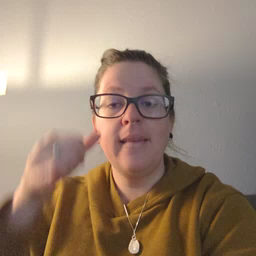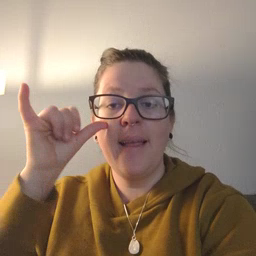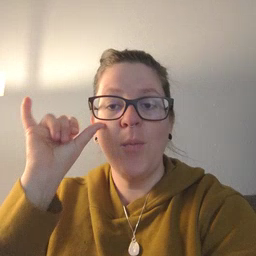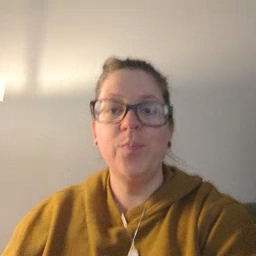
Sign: cow